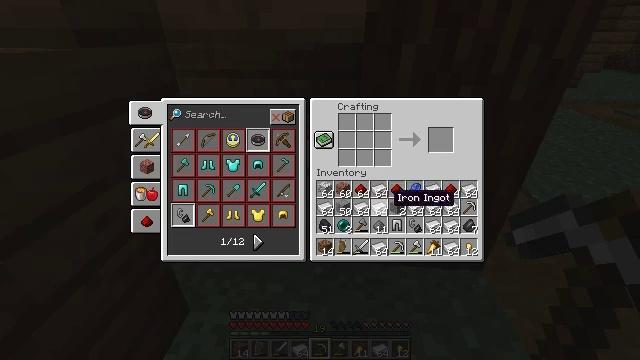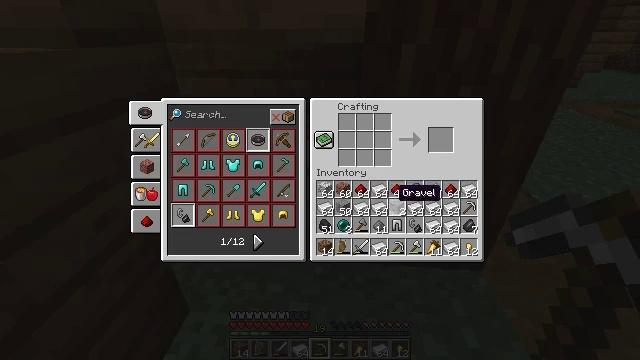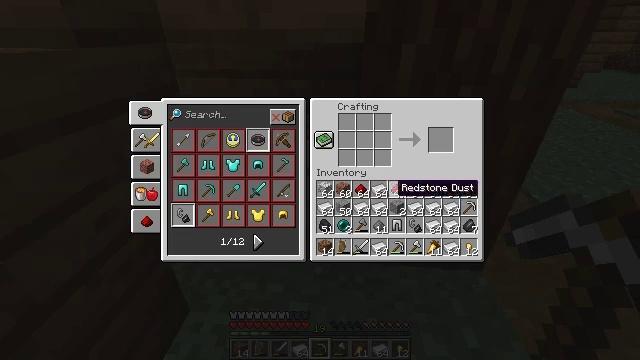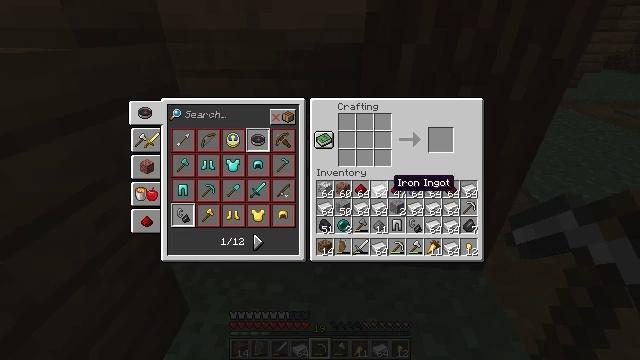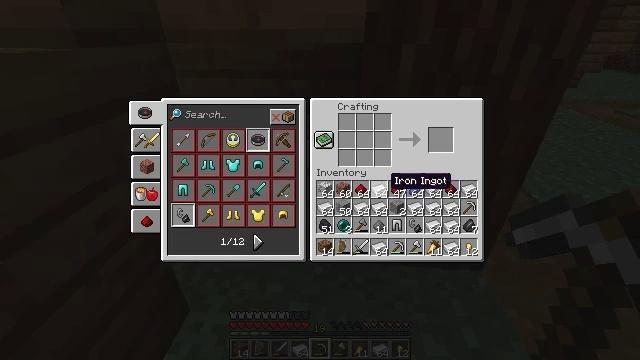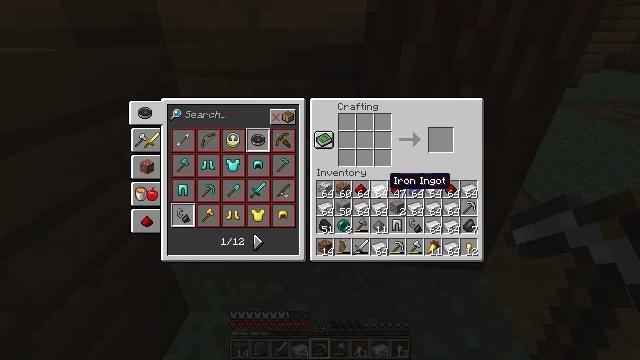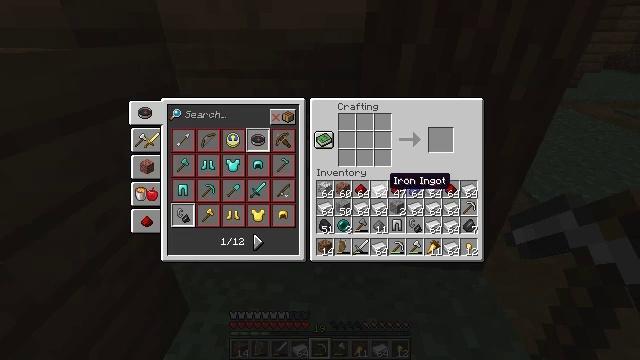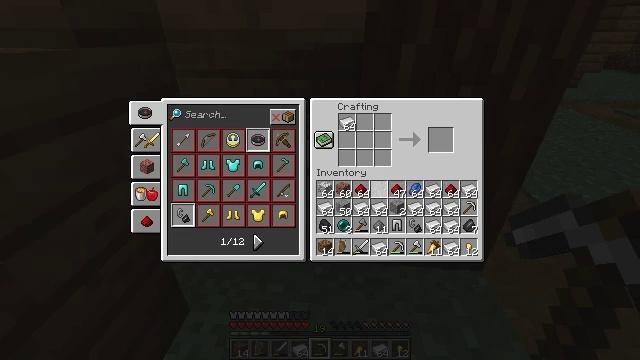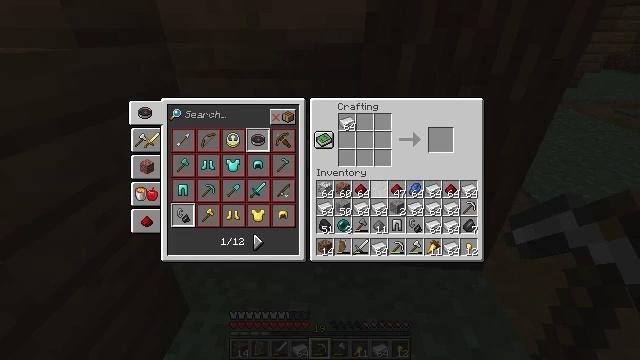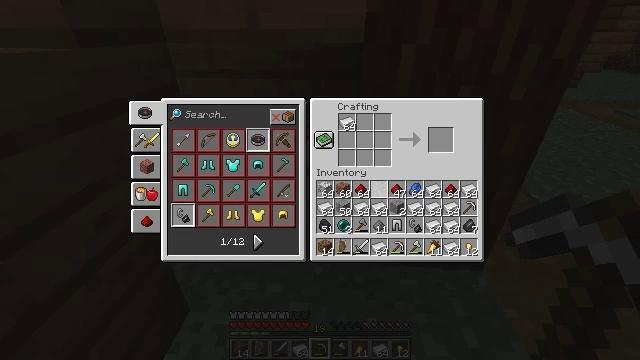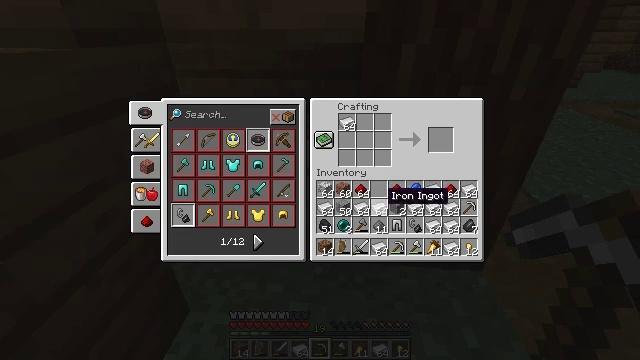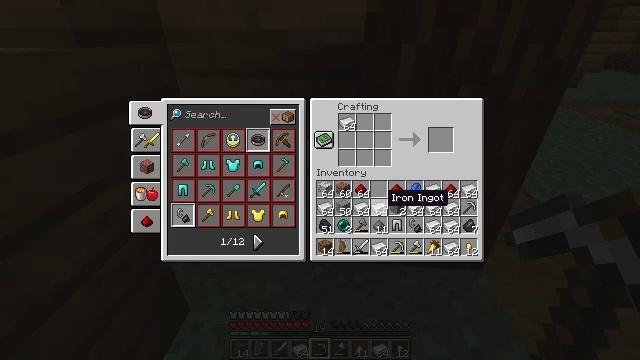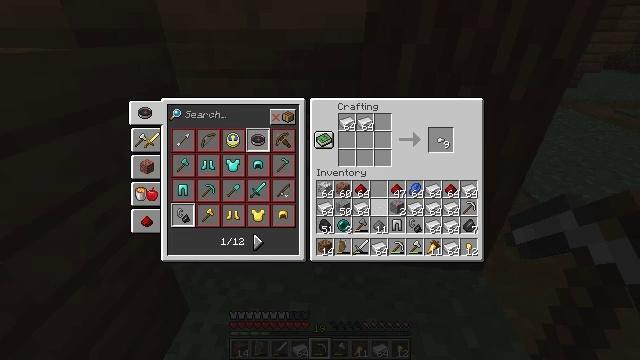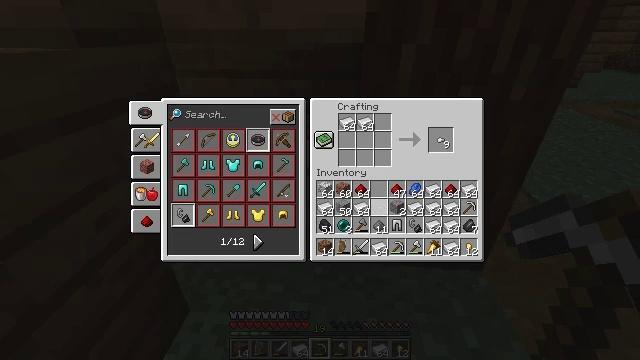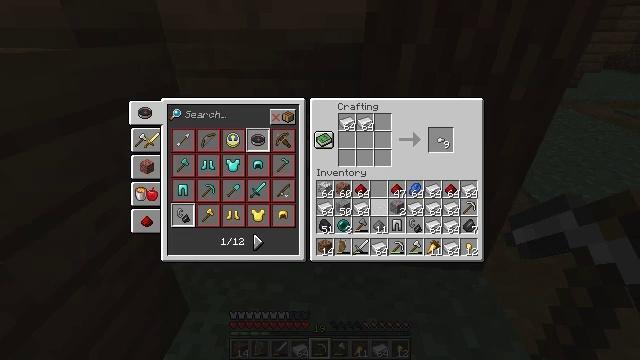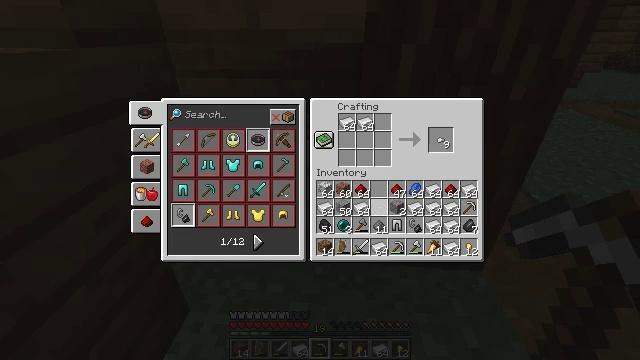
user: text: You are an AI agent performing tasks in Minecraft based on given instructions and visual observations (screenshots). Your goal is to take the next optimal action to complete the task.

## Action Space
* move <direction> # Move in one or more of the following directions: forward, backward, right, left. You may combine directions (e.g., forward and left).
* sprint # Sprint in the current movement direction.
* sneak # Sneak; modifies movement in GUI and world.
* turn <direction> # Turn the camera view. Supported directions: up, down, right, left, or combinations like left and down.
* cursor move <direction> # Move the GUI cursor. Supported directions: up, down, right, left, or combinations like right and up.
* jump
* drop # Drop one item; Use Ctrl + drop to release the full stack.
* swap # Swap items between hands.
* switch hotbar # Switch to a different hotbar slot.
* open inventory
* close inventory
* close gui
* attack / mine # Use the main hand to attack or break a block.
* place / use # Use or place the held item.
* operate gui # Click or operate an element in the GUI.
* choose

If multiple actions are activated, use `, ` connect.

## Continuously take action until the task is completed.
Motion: motion action
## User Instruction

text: Make an iron block at the crafting table.
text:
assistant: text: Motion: sneak
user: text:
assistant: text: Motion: sneak
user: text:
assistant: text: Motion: sneak
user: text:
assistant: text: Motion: sneak
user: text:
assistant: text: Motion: sneak
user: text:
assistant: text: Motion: sneak
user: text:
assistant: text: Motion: sneak, attack / mine
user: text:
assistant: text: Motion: sneak, attack / mine
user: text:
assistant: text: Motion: sneak, turn down, attack / mine
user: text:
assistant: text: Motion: sneak, turn down
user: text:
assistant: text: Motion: sneak
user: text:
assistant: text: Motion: sneak, attack / mine
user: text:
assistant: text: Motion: sneak, attack / mine
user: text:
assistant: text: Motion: sneak, attack / mine
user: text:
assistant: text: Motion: sneak
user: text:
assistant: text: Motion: sneak
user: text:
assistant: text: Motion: sneak
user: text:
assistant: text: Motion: sneak, turn left
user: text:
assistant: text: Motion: sneak, turn left
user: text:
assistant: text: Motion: sneak, turn left
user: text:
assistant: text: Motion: sneak, turn left
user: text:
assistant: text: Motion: sneak
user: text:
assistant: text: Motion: no_op
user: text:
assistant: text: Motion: turn down
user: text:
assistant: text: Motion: turn down
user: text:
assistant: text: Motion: turn left and down
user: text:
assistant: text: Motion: no_op
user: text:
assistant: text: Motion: no_op
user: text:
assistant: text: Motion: no_op
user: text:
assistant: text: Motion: turn up